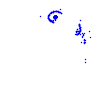
Particle: kaon